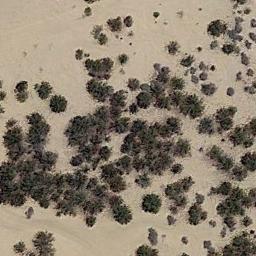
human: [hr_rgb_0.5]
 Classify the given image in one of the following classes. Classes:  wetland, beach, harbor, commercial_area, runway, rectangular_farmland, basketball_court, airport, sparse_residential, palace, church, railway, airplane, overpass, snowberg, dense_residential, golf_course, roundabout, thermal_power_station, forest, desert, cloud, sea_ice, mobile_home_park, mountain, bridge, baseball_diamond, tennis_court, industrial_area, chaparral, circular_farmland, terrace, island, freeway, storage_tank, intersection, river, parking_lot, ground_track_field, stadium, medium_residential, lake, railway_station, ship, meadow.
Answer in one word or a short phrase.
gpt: chaparral